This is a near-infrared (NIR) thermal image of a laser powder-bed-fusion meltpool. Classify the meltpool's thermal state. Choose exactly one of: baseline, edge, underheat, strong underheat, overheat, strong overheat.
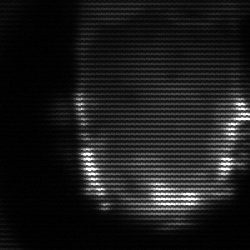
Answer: baseline